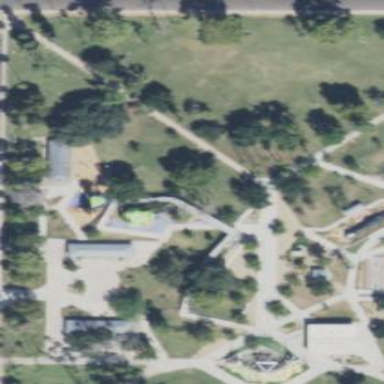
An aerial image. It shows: Playground area for leisure land.